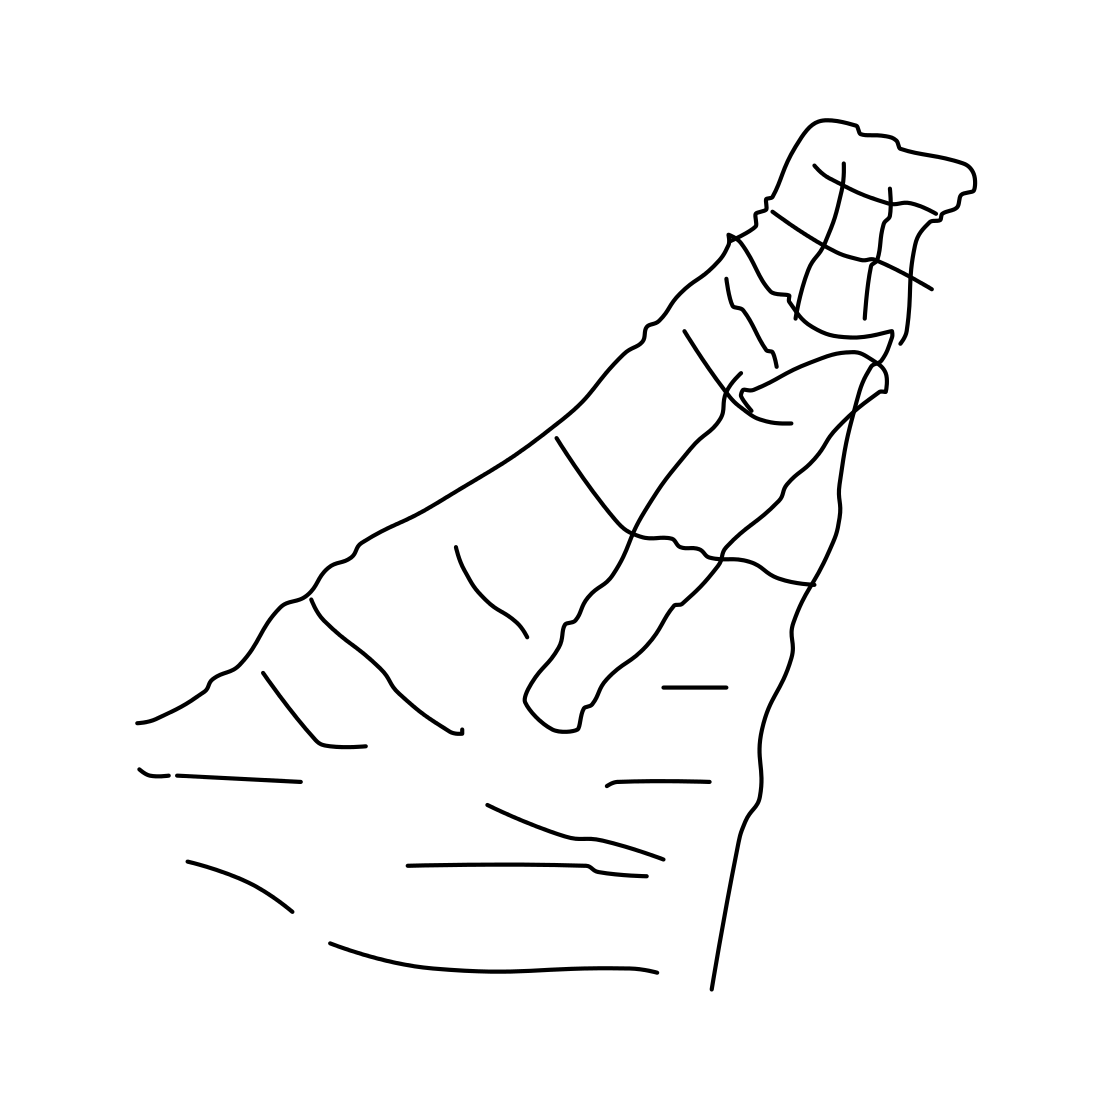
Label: skyscraper